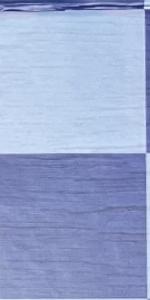
Label: Empty